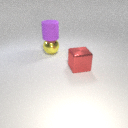
large purple rubber cylinder above large yellow metal sphere